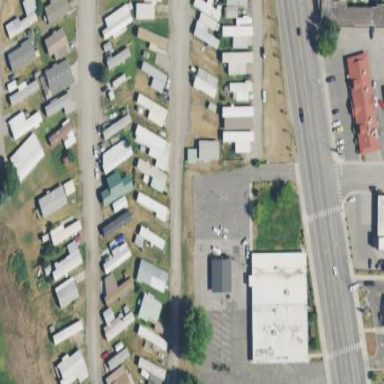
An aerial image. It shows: Residential area designated as trailer park.